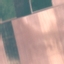
Label: AnnualCrop